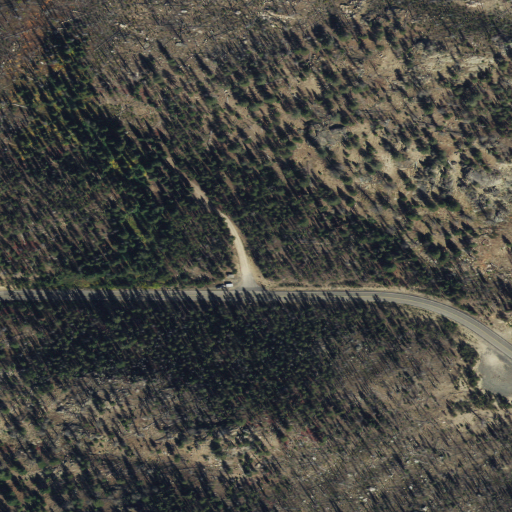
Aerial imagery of mountain in Idaho named Warm Lake Summit containing evergreen forest, shrub, medium intensity development, low intensity development, and open development